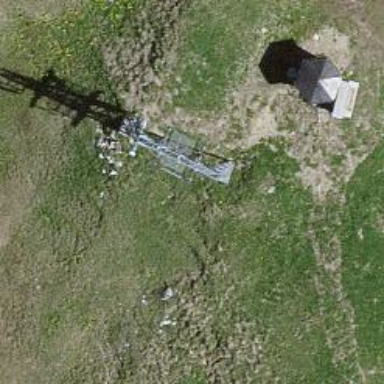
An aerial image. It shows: Pylon for aerialway.